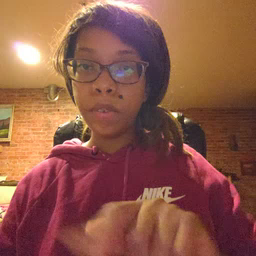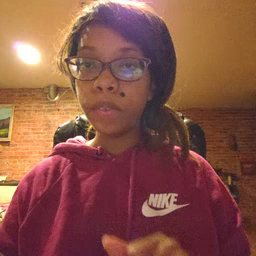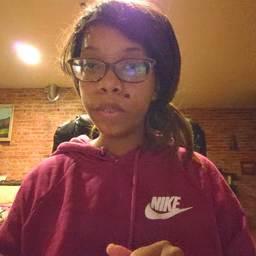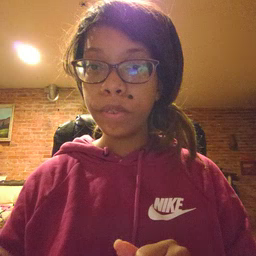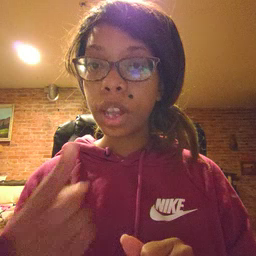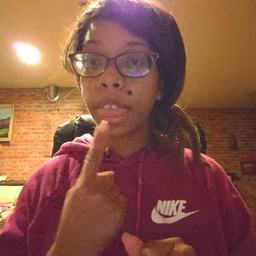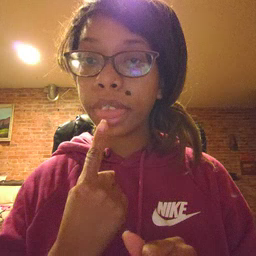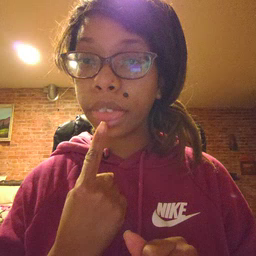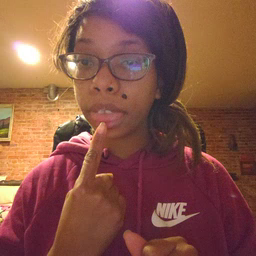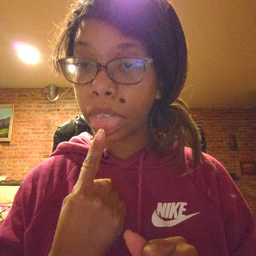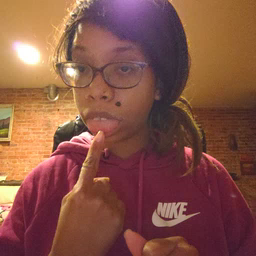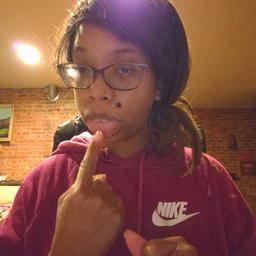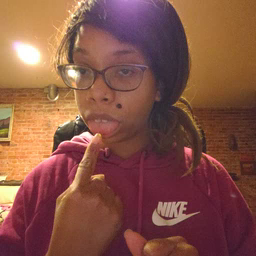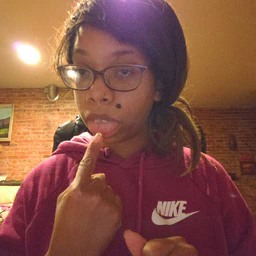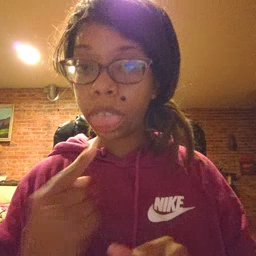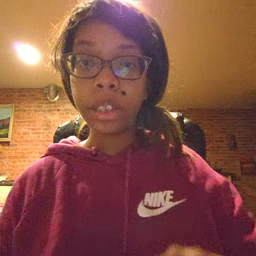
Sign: tongue